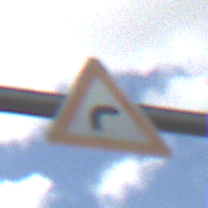
Verkehrszeichen: KurveRechts
Umgebung: Outdoor, Nature
Tageszeit: Midday
Wetter: PartlyCloudy
Licht: Natural
Jahreszeit: NotSpecified
Kontrast: LowContrast